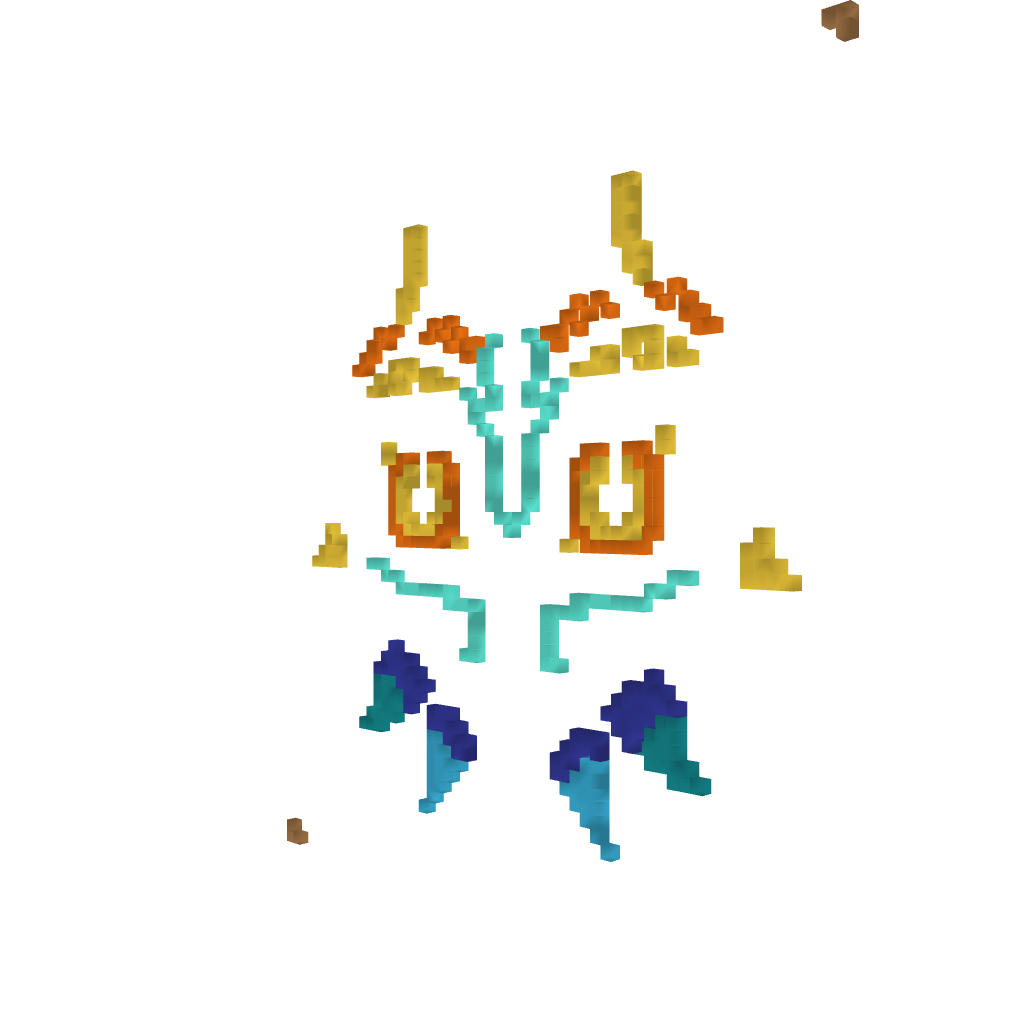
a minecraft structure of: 16 Bit Majora's Mask